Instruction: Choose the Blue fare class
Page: flights
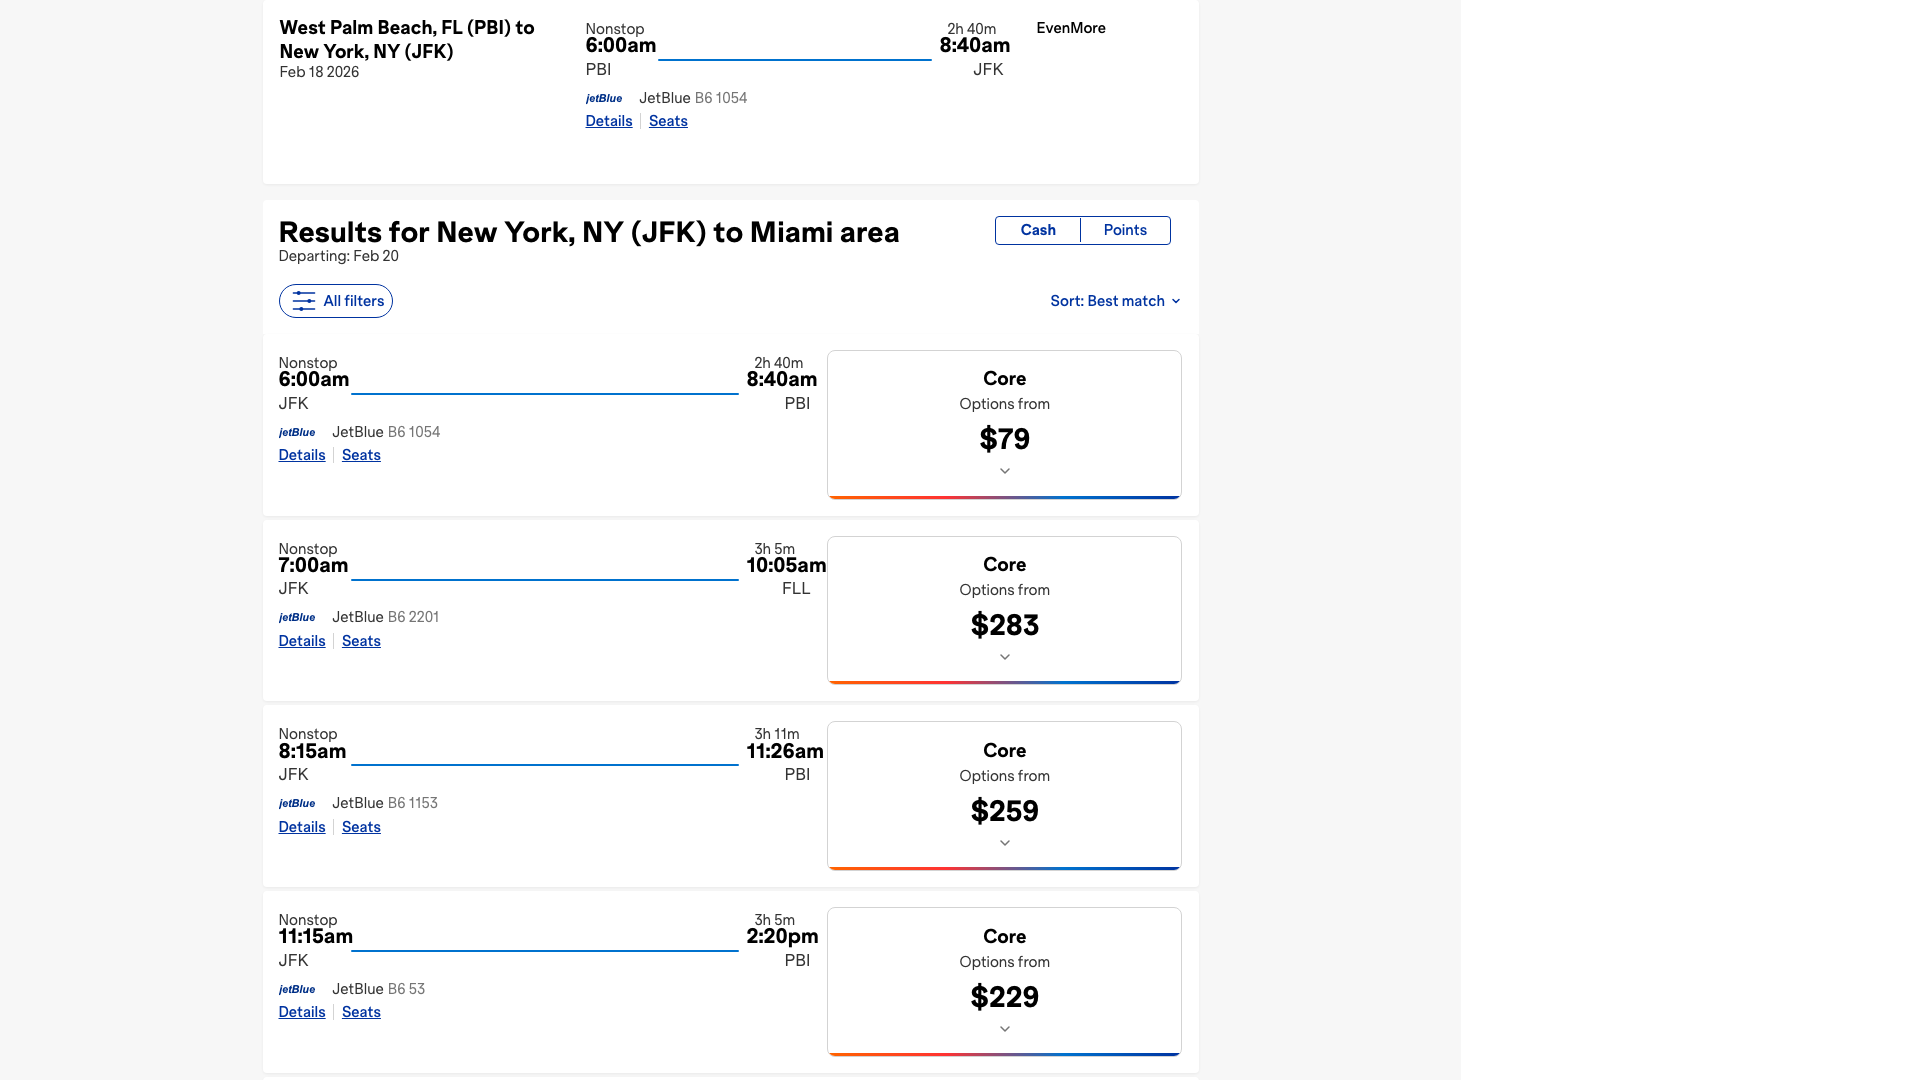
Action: click